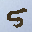
Label: 5